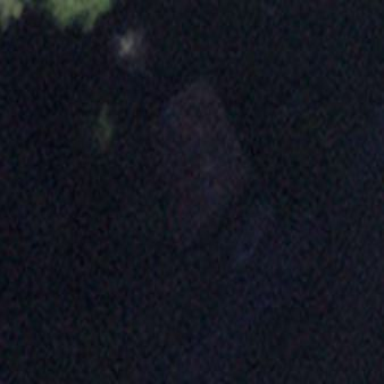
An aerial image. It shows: Barn.